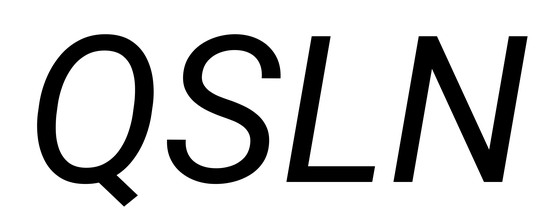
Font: Roboto-Italic_Italic